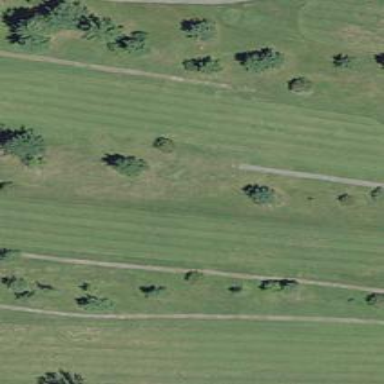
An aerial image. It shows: Golf hole.